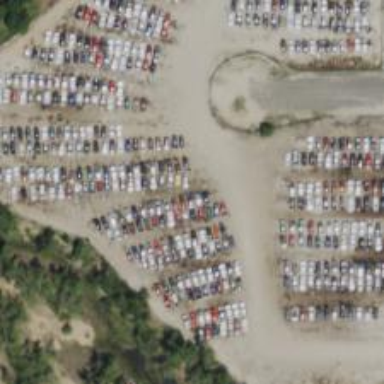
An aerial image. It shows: Scrap yard located in industrial area.